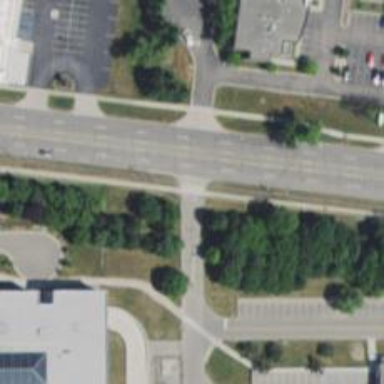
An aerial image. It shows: Unmarked crossing on footway.